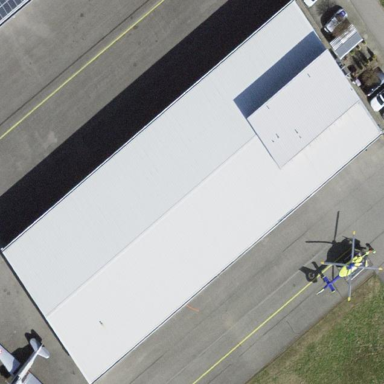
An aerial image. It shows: Hangar building.